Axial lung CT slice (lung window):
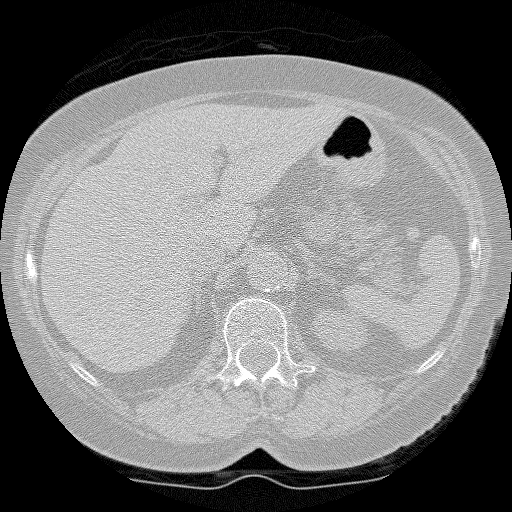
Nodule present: no